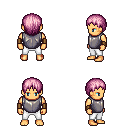
a pixel art fantasy rpg character, male body template, human, tanned skin, steel chest armor, white pants, pink plain hairstyle, leather bracers, four views (front, back, left, right), 2x2 character sprite sheet, small pixel art, hard edges, no anti-aliasing